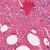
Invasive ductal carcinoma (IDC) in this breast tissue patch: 0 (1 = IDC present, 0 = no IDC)